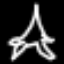
Label: The Eiffel Tower